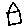
Label: house